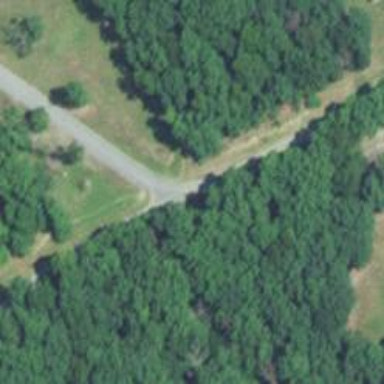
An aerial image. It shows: Driveway.